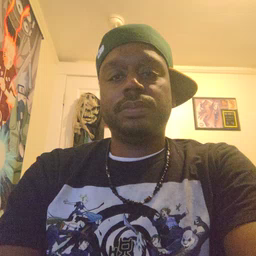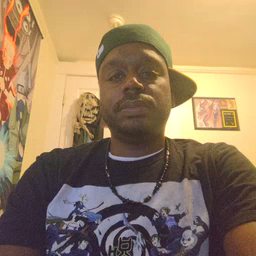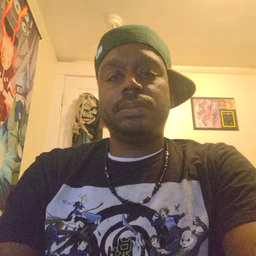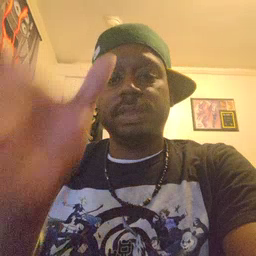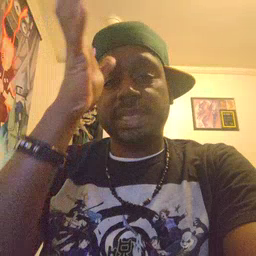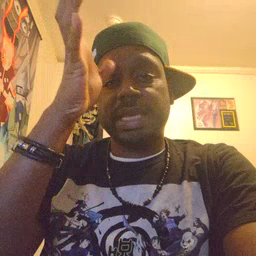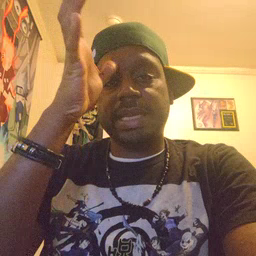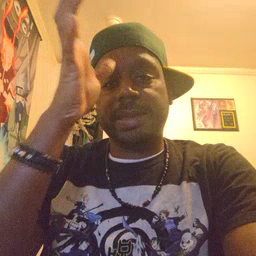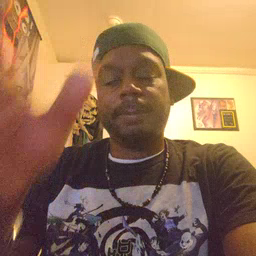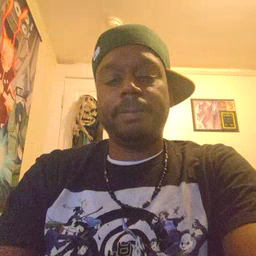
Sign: dad